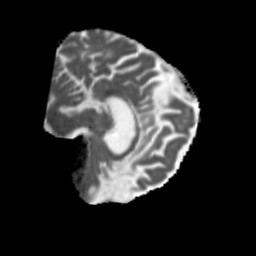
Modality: MD
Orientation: sagittal
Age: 68
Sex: male
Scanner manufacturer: siemens
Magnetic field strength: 3 T
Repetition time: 5.47 s
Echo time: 0.0854 s